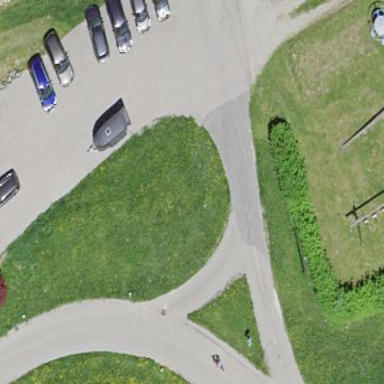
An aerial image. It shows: Parking area with surface.